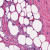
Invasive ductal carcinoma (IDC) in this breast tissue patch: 0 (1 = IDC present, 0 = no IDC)